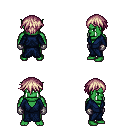
a pixel art fantasy rpg character, male body template, orc, green skin, blue robe, metal pants, white blonde short bangs hairstyle, metal gloves, four views (front, back, left, right), 2x2 character sprite sheet, small pixel art, hard edges, no anti-aliasing